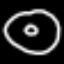
Label: donut